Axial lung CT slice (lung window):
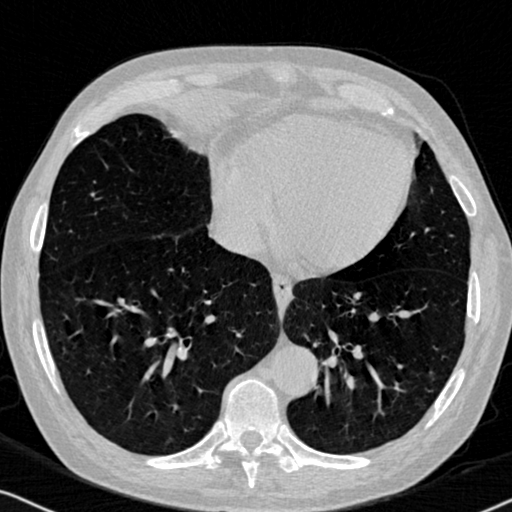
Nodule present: no